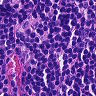
Metastatic tissue present: no